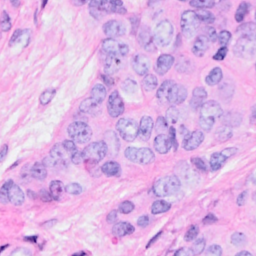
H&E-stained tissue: Breast